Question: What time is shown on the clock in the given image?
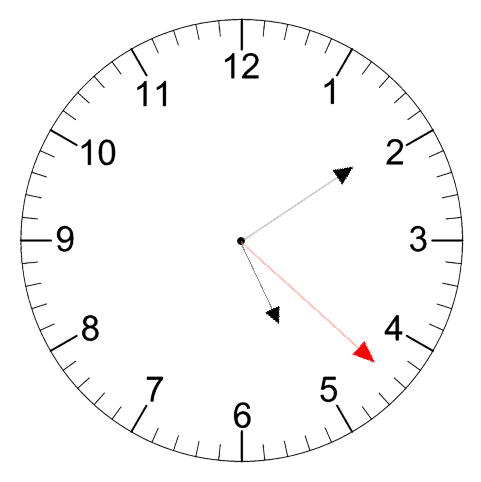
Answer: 05:09:22